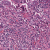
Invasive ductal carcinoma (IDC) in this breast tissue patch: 1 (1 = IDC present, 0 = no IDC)